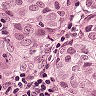
Metastatic tissue present: yes